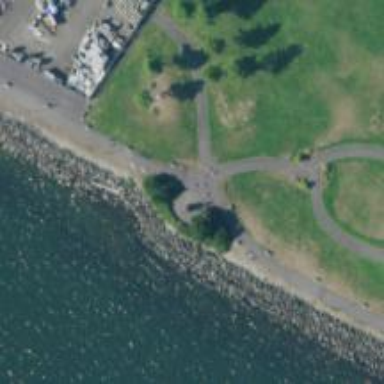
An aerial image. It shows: Memorial featuring statue.